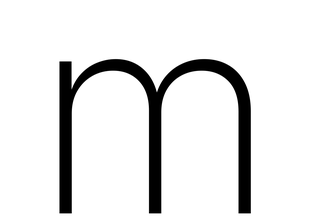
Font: Inter_ExtraLight